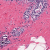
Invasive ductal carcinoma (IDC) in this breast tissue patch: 0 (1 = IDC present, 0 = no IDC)